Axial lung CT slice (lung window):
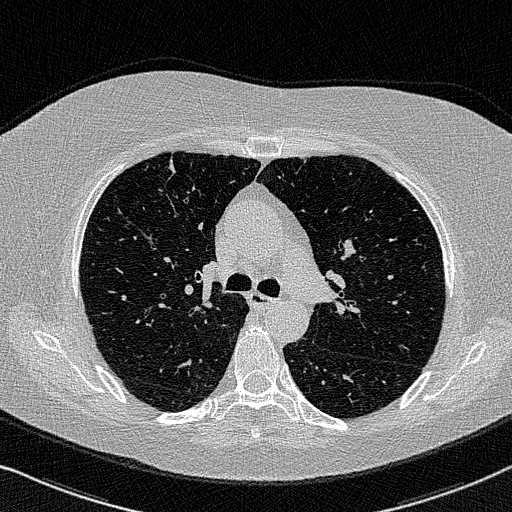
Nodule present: no